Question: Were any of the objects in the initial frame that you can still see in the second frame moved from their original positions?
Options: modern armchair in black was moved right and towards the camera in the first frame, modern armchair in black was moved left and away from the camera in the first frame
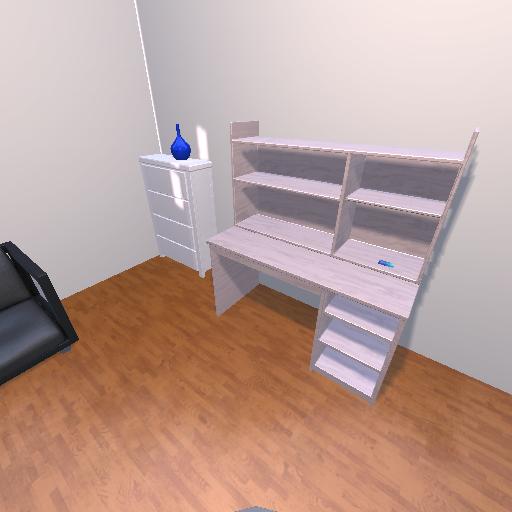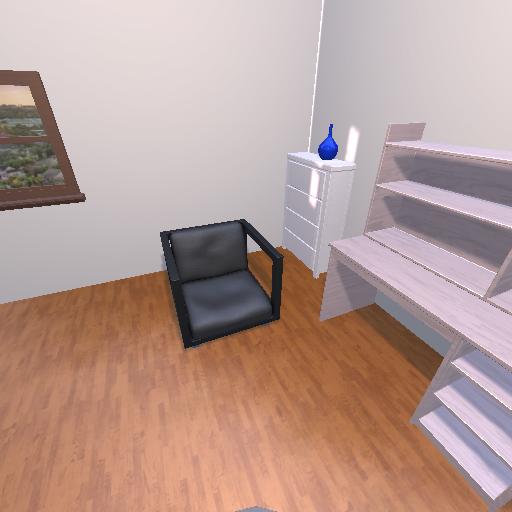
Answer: modern armchair in black was moved right and towards the camera in the first frame